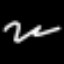
Label: squiggle